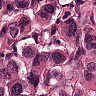
Metastatic tissue present: yes